Question:
As seen on above picture, I have one date entry field and one pick date button that opens calendar.
Now I want to set a trigger that prevents user from entering date greater than 01.01.2019 and raise error that
> You cannot enter date greater than 01.01.2019
but I do not want to use system date as user can change system date and than enter data.
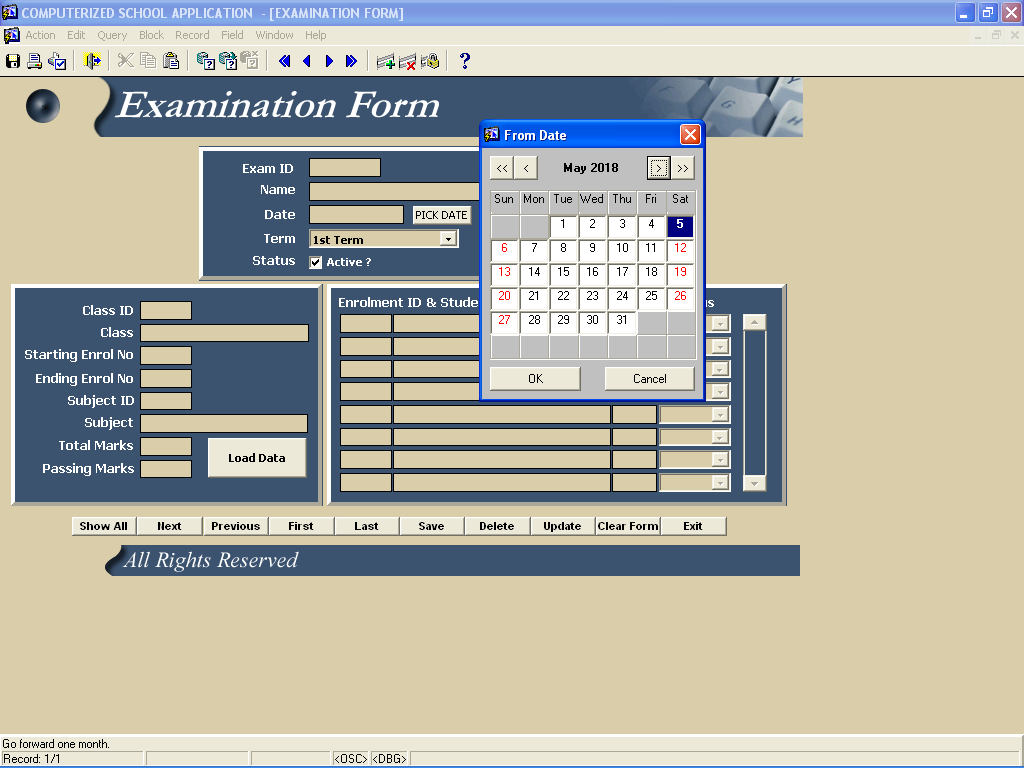
Answer: What do you mean by saying that "user can change system date"? This is Oracle Forms, right? SYSDATE returns the database server system date, not client (i.e. user's own PC) date, so - go on and use SYSDATE, no problem with that (unless, of course, users have access to the database server, but that's another story & a huge security hole).
By the way, apart from using a trigger (that would be the WHEN-VALIDATE-ITEM), a simpler way to do that is to open item's Property Palette and use the "Highest allowed value" property, set to .